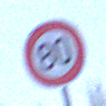
Verkehrszeichen: Geschwindigkeit80
Umgebung: Outdoor, Nature
Tageszeit: Midday
Wetter: Overcast
Licht: Natural
Jahreszeit: Winter
Kontrast: LowContrast